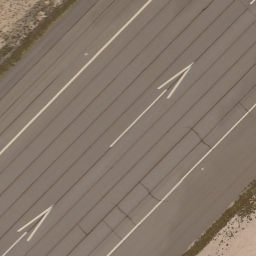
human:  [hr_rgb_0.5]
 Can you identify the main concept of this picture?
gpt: runway